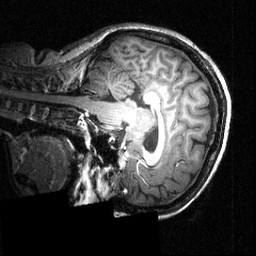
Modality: T1w
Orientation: sagittal
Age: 22
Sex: female
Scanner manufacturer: siemens
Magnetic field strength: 3.951 T
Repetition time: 1.5 s
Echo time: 0.00335 s